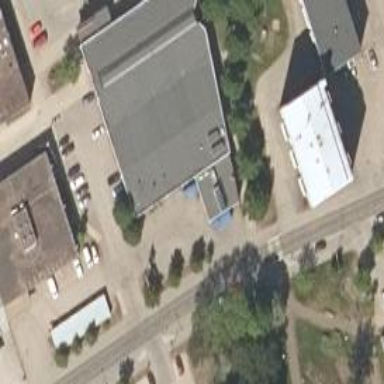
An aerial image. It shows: Supermarket building.